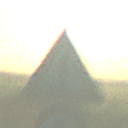
Verkehrszeichen: Gefahrenstelle
Zusatzzeichen unten: Geschwindigkeit5
Umgebung: Outdoor, Nature
Tageszeit: SunriseSunset
Wetter: Clear
Licht: Natural
Jahreszeit: NotSpecified
Kontrast: LowContrast